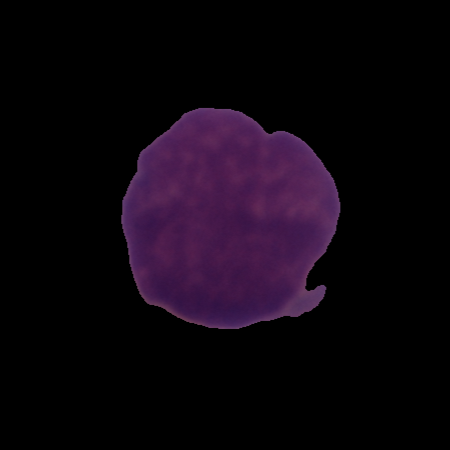
Label: cancer